Aerial crown-view tile of a tropical tree (Barro Colorado Island, Panama), acquired 20250915:
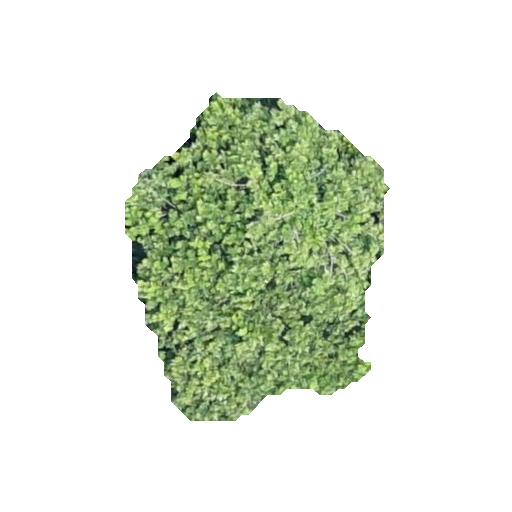
Species: Anacardium excelsum
GBIF accepted scientific name: Anacardium excelsum
Crown area: 90.868 m²